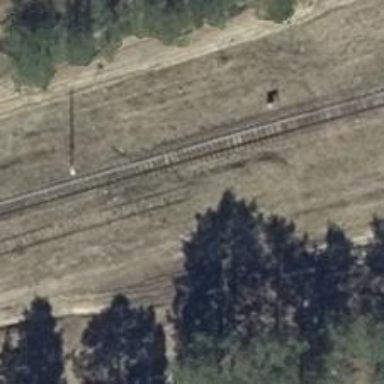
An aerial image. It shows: Disused railway.